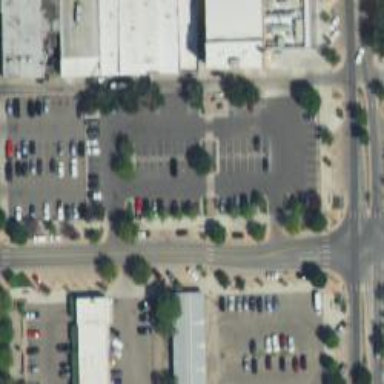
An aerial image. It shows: Parking space.